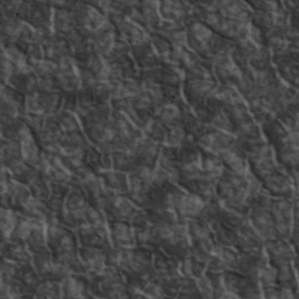
Label: non_frost